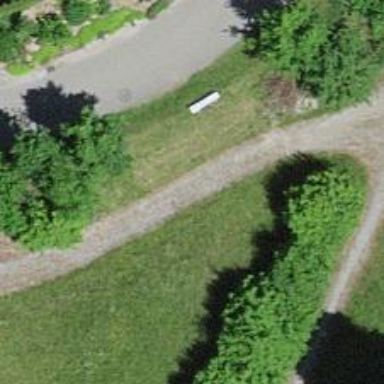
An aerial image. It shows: Path with fine gravel surface.